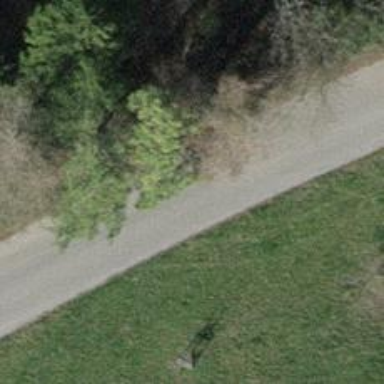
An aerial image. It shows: Unclassified road with asphalt surface.